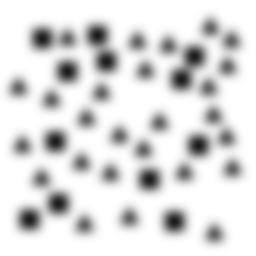
Squares: 12
Triangles: 26
Stars: 0
Total shapes: 38